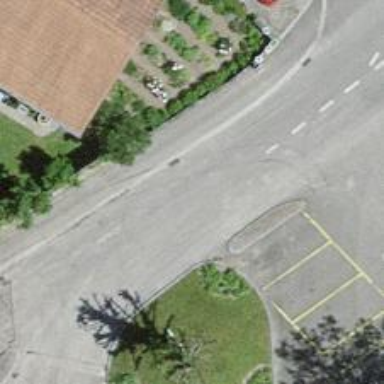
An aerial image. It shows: Tertiary road with sidewalk on the left.